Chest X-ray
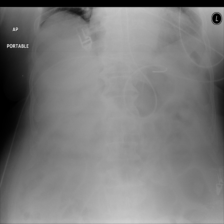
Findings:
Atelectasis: negative
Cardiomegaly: negative
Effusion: negative
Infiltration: negative
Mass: negative
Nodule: negative
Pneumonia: negative
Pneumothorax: negative
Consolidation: negative
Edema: negative
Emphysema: negative
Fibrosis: negative
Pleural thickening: negative
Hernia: negative